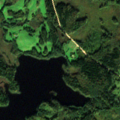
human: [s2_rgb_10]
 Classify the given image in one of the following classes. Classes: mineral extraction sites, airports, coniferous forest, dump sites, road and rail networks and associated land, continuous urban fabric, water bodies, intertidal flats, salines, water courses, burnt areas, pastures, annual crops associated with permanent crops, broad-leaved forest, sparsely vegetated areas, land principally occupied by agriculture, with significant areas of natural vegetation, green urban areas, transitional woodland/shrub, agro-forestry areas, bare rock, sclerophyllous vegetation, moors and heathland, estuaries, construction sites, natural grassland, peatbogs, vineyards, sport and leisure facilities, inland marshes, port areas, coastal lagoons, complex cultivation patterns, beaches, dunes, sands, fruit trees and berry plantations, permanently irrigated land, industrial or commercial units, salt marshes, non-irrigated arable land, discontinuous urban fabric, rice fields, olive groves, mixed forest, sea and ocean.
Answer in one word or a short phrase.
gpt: complex cultivation patterns, land principally occupied by agriculture, with significant areas of natural vegetation, mixed forest, transitional woodland/shrub, water bodies